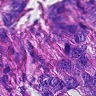
Metastatic tissue present: yes